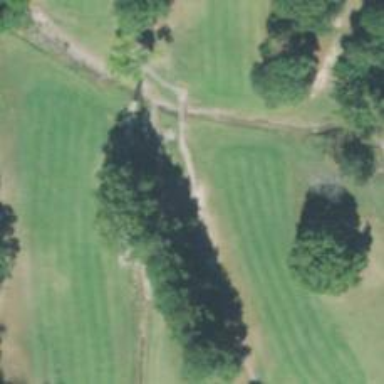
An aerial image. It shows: Pathway for golfing.